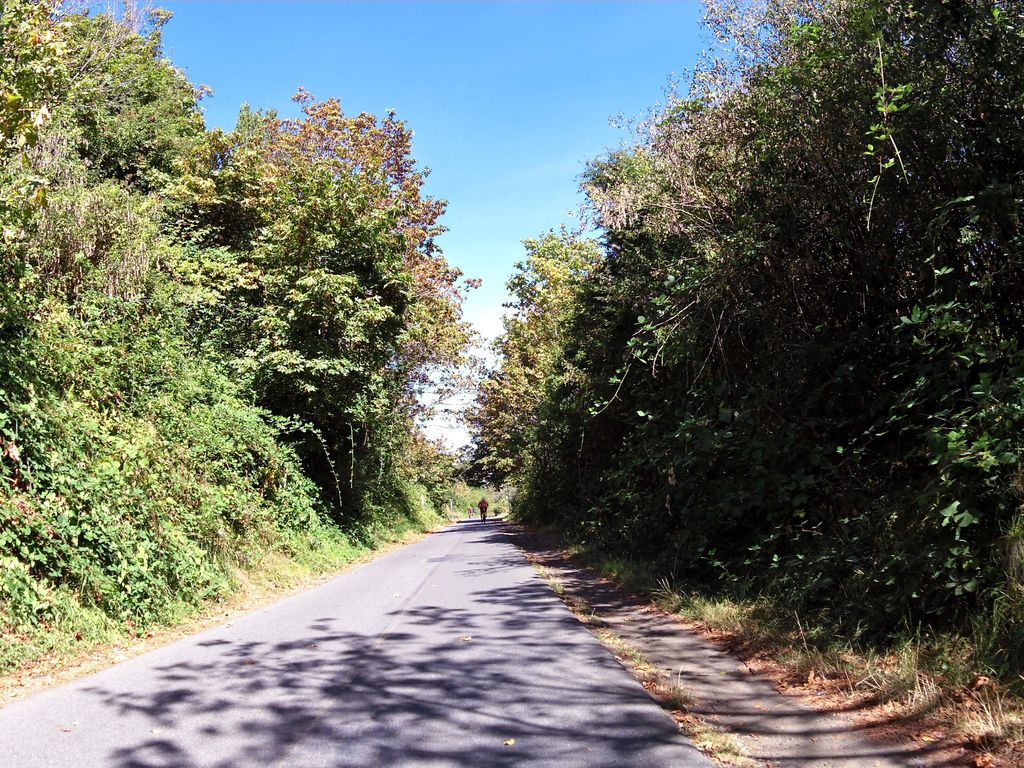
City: victoria